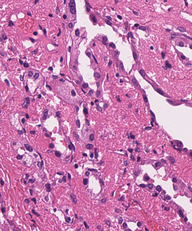
Tumor epithelial tissue: yes
Tumor-associated stroma tissue: yes
Normal tissue: no